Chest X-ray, PA view. Patient: 59 years old, sex M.
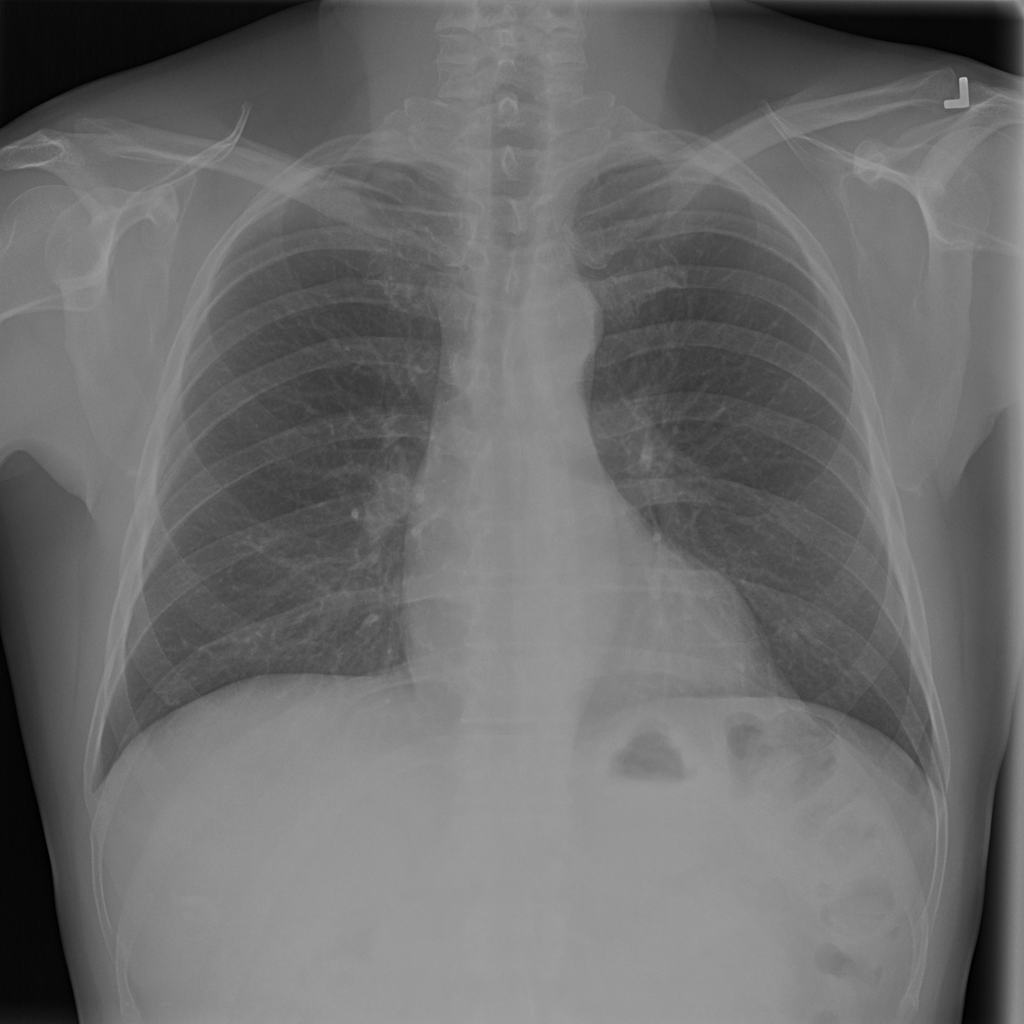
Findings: No Finding